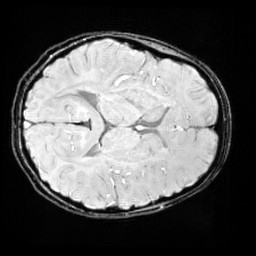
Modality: SWI
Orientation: axial
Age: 12
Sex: female
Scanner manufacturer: siemens
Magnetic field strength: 3 T
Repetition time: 0.027 s
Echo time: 0.02 s